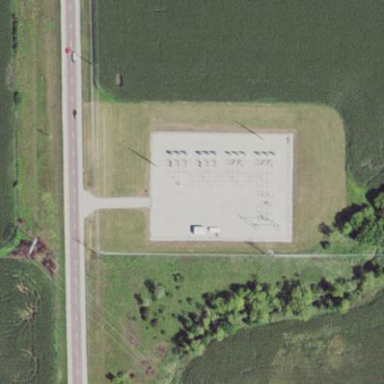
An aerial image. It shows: Outdoor power substation at the compensation level.